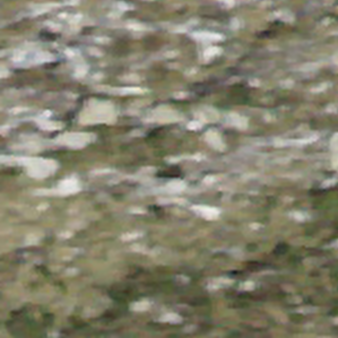
Label: other